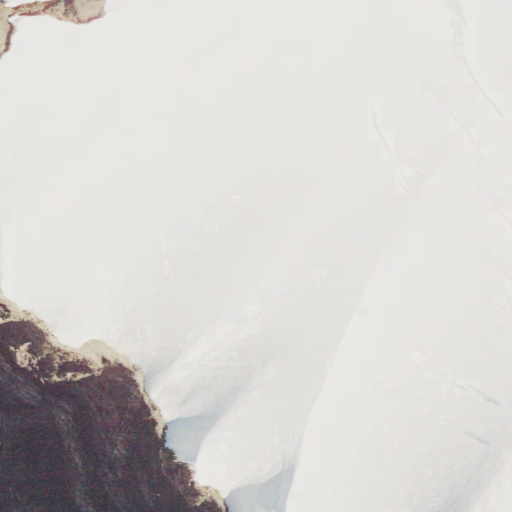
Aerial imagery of mountain in Washington named Mount Olympus containing snow and barren land